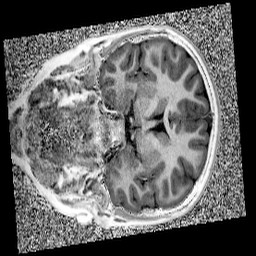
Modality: UNIT1
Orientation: coronal
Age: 9
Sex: male
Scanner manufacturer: siemens
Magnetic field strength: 3 T
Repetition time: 4 s
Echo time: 0.00299 s